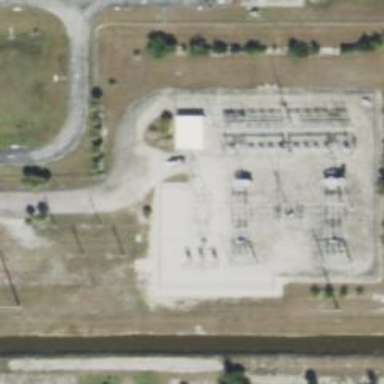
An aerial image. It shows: Switch used for power control.